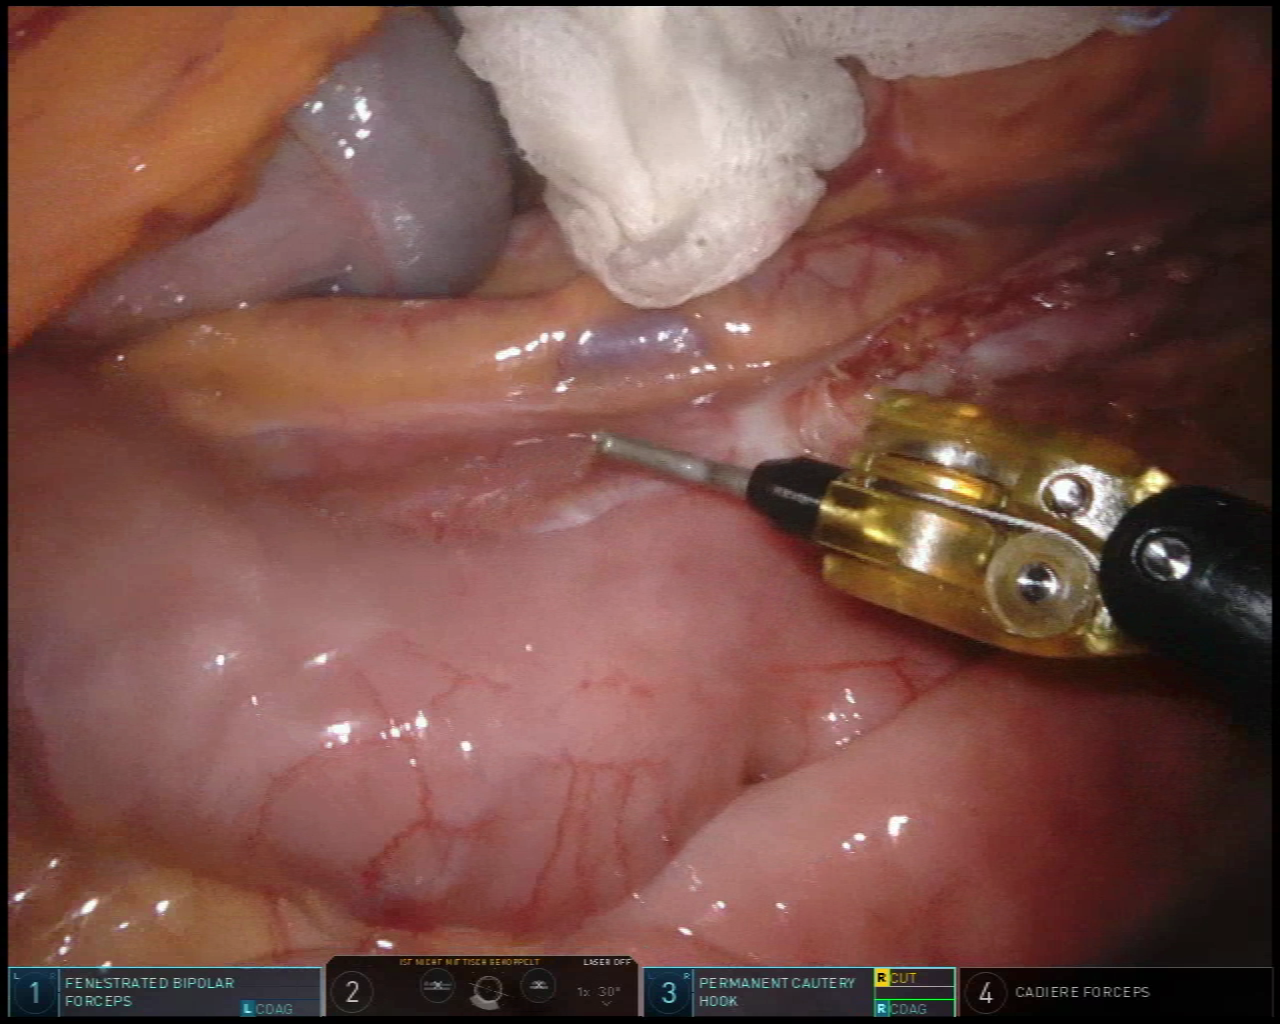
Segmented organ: inferior_mesenteric_artery
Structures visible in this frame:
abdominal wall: no
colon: no
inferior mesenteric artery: yes
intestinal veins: yes
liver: no
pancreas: no
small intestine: yes
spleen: yes
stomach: no
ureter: no
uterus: no
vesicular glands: no